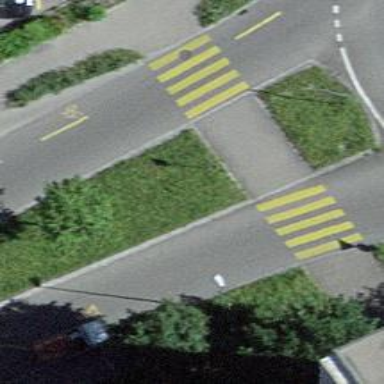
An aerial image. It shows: Zebra crossing with pedestrian island.